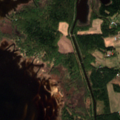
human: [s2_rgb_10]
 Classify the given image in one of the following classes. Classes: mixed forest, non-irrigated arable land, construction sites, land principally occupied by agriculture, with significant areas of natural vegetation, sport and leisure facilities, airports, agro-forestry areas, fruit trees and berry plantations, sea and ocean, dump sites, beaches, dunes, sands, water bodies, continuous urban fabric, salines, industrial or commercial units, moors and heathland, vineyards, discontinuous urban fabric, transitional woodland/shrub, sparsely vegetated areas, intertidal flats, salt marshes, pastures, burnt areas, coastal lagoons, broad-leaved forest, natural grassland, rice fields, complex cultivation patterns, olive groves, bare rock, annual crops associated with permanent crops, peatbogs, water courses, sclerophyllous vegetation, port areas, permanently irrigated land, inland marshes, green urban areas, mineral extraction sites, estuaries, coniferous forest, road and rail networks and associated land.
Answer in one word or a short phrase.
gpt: land principally occupied by agriculture, with significant areas of natural vegetation, broad-leaved forest, coniferous forest, mixed forest, water bodies, sea and ocean